Interaction volume radius: 5 \u00c5
Interaction volume height: 15 \u00c5
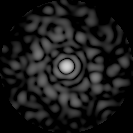
Disorder parameter: 0.8366